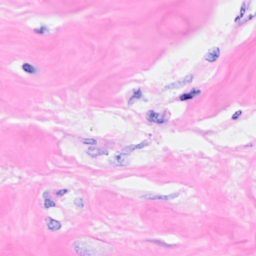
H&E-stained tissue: Breast